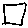
Label: square